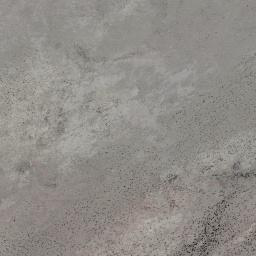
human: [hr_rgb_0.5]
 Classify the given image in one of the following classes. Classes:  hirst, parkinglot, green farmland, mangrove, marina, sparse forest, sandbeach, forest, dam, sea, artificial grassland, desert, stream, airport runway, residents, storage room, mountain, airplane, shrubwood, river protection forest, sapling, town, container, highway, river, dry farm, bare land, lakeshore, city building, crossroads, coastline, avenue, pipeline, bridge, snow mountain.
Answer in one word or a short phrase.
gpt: bare land